Interaction volume radius: 5 \u00c5
Interaction volume height: 30 \u00c5
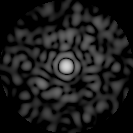
Disorder parameter: 0.8086